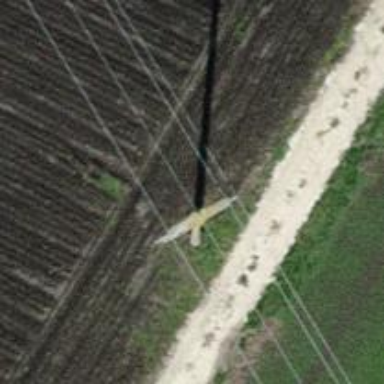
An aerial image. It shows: Concrete power pole.